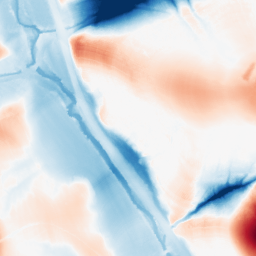
Category: morphological
Decomposition family: morphological
Decomposition parameters: operation: average
size: 50
Upsampling method: edge_directed
Upsampling parameters: scale: 2
Upsampling scale: 2